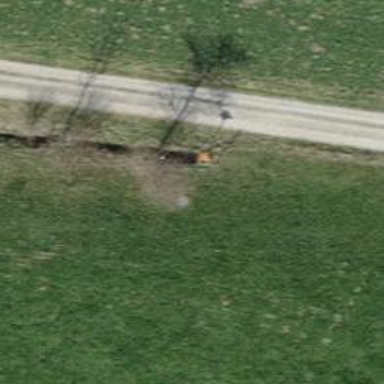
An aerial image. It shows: Pipeline marker.